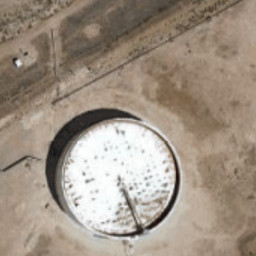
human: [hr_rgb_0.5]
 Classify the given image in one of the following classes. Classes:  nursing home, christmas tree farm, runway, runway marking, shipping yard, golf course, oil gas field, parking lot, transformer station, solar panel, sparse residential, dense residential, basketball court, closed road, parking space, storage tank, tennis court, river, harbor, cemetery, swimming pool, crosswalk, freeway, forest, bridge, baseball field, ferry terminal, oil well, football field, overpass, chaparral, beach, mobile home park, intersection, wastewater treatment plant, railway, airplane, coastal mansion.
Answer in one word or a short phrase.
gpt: storage tank